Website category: jobs
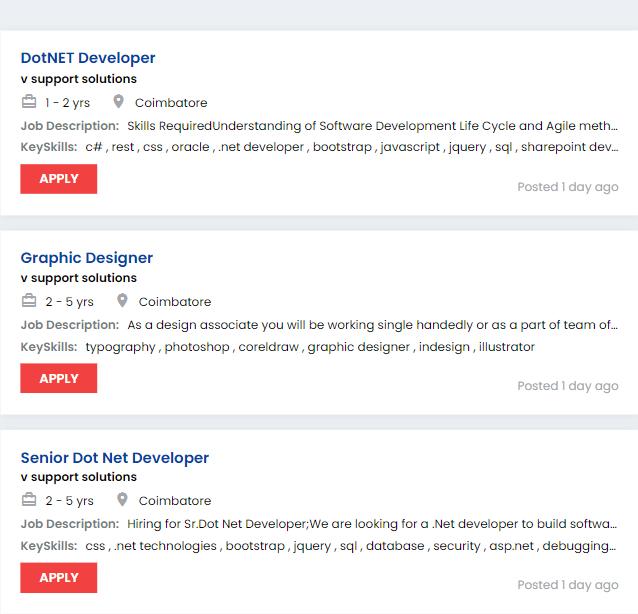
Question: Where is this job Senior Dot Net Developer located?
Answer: Coimbatore

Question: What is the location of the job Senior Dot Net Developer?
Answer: Coimbatore

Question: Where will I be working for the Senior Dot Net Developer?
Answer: Coimbatore

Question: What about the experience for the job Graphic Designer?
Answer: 2 - 5 yrs

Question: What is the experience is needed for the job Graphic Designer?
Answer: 2 - 5 yrs

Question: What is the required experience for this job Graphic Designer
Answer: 2 - 5 yrs

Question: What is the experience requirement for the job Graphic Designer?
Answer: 2 - 5 yrs

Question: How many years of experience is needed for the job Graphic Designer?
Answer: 2 - 5 yrs

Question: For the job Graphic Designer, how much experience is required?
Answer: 2 - 5 yrs

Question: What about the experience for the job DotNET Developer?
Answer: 1 - 2 yrs

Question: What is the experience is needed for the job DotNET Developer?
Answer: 1 - 2 yrs

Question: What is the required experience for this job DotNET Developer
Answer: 1 - 2 yrs

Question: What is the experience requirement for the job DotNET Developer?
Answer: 1 - 2 yrs

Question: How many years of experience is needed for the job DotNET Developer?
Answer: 1 - 2 yrs

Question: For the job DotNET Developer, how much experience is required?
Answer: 1 - 2 yrs

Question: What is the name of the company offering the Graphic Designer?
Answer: v support solutions

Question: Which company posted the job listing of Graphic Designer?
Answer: v support solutions

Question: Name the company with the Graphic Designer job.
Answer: v support solutions

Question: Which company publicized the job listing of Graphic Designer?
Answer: v support solutions

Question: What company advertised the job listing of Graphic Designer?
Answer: v support solutions

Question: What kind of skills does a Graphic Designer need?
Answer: typography , photoshop , coreldraw , graphic designer , indesign , illustrator

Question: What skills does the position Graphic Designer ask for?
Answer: typography , photoshop , coreldraw , graphic designer , indesign , illustrator

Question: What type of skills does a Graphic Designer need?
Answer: typography , photoshop , coreldraw , graphic designer , indesign , illustrator

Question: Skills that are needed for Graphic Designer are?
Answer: typography , photoshop , coreldraw , graphic designer , indesign , illustrator

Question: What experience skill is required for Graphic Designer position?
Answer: typography , photoshop , coreldraw , graphic designer , indesign , illustrator

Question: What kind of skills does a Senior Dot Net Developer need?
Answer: css , .net technologies , bootstrap , jquery , sql , database , security , asp.net , debugging , json , web api , html , software engineering , mvc , c# , rest , .net developer , javascript , mysql server , .net

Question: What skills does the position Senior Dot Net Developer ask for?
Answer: css , .net technologies , bootstrap , jquery , sql , database , security , asp.net , debugging , json , web api , html , software engineering , mvc , c# , rest , .net developer , javascript , mysql server , .net

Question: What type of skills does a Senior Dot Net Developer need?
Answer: css , .net technologies , bootstrap , jquery , sql , database , security , asp.net , debugging , json , web api , html , software engineering , mvc , c# , rest , .net developer , javascript , mysql server , .net

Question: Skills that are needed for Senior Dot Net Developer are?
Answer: css , .net technologies , bootstrap , jquery , sql , database , security , asp.net , debugging , json , web api , html , software engineering , mvc , c# , rest , .net developer , javascript , mysql server , .net

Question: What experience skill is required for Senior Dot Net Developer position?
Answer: css , .net technologies , bootstrap , jquery , sql , database , security , asp.net , debugging , json , web api , html , software engineering , mvc , c# , rest , .net developer , javascript , mysql server , .net

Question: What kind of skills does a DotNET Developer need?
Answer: c# , rest , css , oracle , .net developer , bootstrap , javascript , jquery , sql , sharepoint development , sap r , json , html

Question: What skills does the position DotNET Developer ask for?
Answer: c# , rest , css , oracle , .net developer , bootstrap , javascript , jquery , sql , sharepoint development , sap r , json , html

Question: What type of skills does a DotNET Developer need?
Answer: c# , rest , css , oracle , .net developer , bootstrap , javascript , jquery , sql , sharepoint development , sap r , json , html

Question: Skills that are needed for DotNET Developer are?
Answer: c# , rest , css , oracle , .net developer , bootstrap , javascript , jquery , sql , sharepoint development , sap r , json , html

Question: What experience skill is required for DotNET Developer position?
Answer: c# , rest , css , oracle , .net developer , bootstrap , javascript , jquery , sql , sharepoint development , sap r , json , html